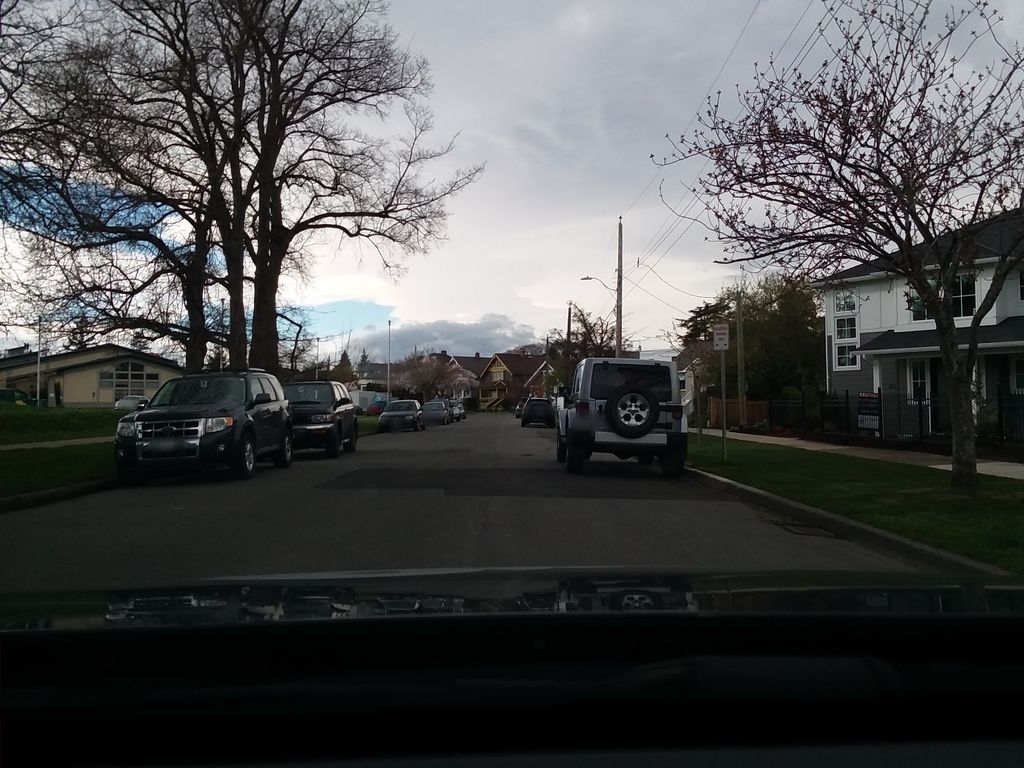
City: victoria